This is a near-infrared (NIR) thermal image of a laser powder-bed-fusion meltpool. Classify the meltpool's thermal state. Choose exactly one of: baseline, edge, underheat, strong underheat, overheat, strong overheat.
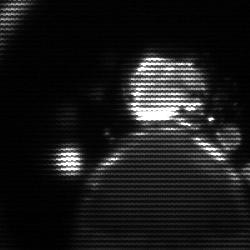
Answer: edge